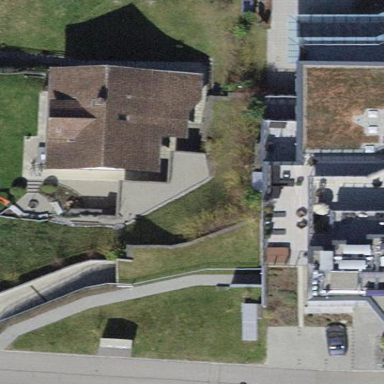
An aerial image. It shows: Simple house.